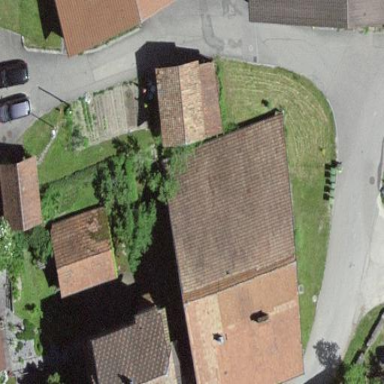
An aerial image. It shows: Farm building.